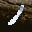
Label: 1